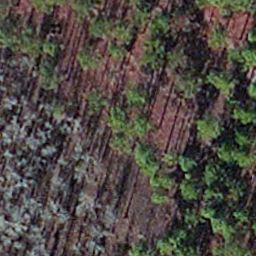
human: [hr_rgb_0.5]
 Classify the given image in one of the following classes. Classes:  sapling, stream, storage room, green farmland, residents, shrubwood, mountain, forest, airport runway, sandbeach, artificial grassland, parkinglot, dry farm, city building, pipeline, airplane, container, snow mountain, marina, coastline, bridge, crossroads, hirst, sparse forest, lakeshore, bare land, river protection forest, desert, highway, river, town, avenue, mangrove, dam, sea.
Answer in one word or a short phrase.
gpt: sapling